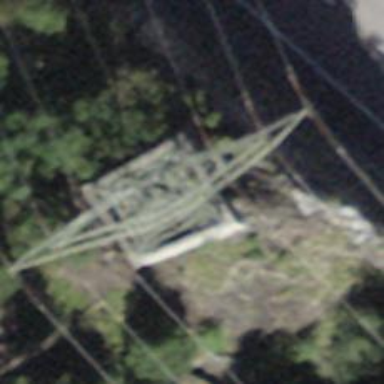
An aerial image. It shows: Power line in the image.